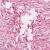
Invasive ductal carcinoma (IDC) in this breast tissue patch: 0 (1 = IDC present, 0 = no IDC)